Question: I have a CLR class library in c++:
'''
namespace ANN_Lib {
public ref class ANN_FF_BP
{
private:
int neurons;
int inputs;
int outputs;
double **wi;
double *wl;
public:
ANN_FF_BP(int neurons, int inputs, int outputs);
void Train(double **p, double *t, int pairsCount, int epochs, double goal);
};
}
'''
I am using this class as a reference in a WPF project:
'''
ANN_FF_BP neuralNetwork = new ANN_FF_BP(neurons, inputs, outputs);
'''
Now I want to call the Train() method (in WPF) from that class and pass in some arguments. I have a problem to pass the first two parameters (pointers) to the method. My current code in C#:
'''
ANN_FF_BP neuralNetwork = new ANN_FF_BP(neurons, inputs, outputs);
double[,] P = new double[3, 2] { { 1, 2 }, { 3, 4 }, { 5, 6 } };
double[] T = new double[] { 2, 4, 6 };
neuralNetwork.Train(P, T, 3, 20, 0.01);
'''
I get the following error in C#:

Can anybody explain me how to pass an C# array to a c++ class library method?
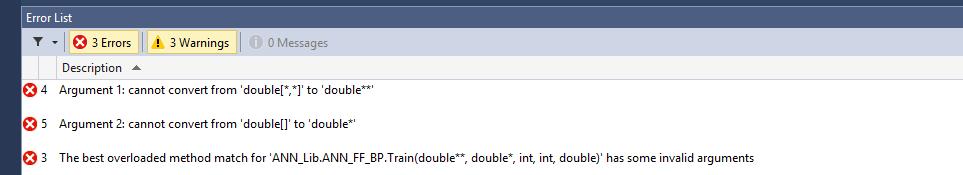
Answer: As your 'ANN_FF_BP' is a 'ref class' and thus a 'CLR' type it's better to pass '.NET' arrays to the 'C++/CLI' method and do the there. This way you don't have to declare your 'C#' code as <URL> what would be necessary here if you used pointers in 'C#'.
This should work:
'*.h':
'''
void Train(cli::array<double, 2>^ ps, cli::array<double>^ ts, int pairsCount, int epochs, double goal);
'''
'*.cpp':
'''
void ClrClass::Train(cli::array<double, 2>^ ps, cli::array<double>^ ts, int pairsCount, int epochs, double goal) {
// pin pointer to first element in ps
pin_ptr<double> _ps = &ps[0,0];
double* p = _ps;
// pin pointer to first element in ts
pin_ptr<double> _ts = &ts[0];
double* t = _ts;
// Now with the two arrays being pinned you can call you native method.
NativeClass::Train((double**)p, t, pairsCount, epochs, goal);
}
'''
To protect the arrays from being moved around in memory by the garbage-collector you need to use the <URL>:
> A pinning pointer is an interior pointer that prevents the object pointed to from moving on the garbage-collected heap. That is, the value of a pinning pointer is not changed by the common language runtime. This is required when you pass the address of a managed class to an unmanaged function so that the address will not change unexpectedly during resolution of the unmanaged function call.